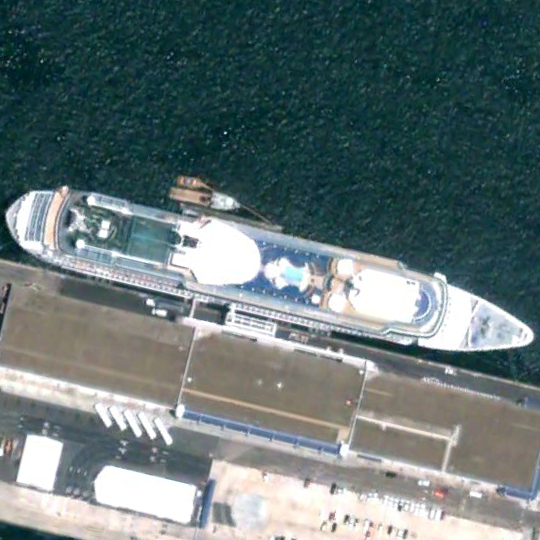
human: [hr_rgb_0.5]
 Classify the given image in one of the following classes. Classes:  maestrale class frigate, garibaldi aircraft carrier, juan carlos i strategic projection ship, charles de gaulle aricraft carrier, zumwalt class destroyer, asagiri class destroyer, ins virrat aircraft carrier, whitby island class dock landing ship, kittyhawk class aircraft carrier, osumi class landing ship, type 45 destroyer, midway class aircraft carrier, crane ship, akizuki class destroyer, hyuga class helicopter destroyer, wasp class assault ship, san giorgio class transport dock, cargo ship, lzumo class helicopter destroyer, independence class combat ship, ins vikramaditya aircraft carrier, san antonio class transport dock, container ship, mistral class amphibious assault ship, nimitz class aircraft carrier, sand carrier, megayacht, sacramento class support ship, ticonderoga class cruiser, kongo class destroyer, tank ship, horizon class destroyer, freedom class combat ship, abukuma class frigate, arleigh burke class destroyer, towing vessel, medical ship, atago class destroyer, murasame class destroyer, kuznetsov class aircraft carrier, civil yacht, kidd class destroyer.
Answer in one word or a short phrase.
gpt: Megayacht